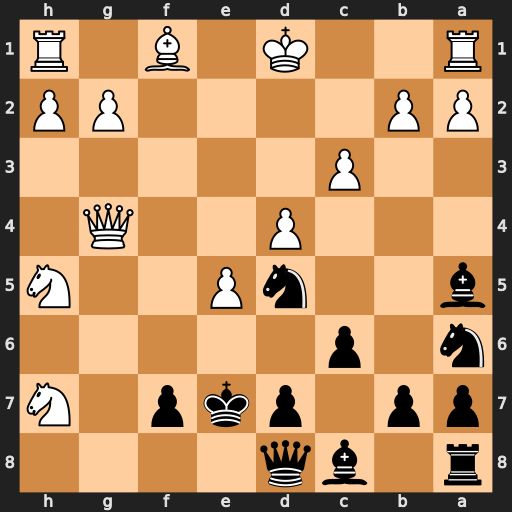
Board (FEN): r1bq4/pp1pkp1N/n1p5/b2nP2N/3P2Q1/2P5/PP4PP/R2K1B1R
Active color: b
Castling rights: -
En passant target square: -
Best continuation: Ne3+ Kc1 Nxg4